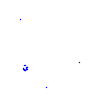
Particle: proton